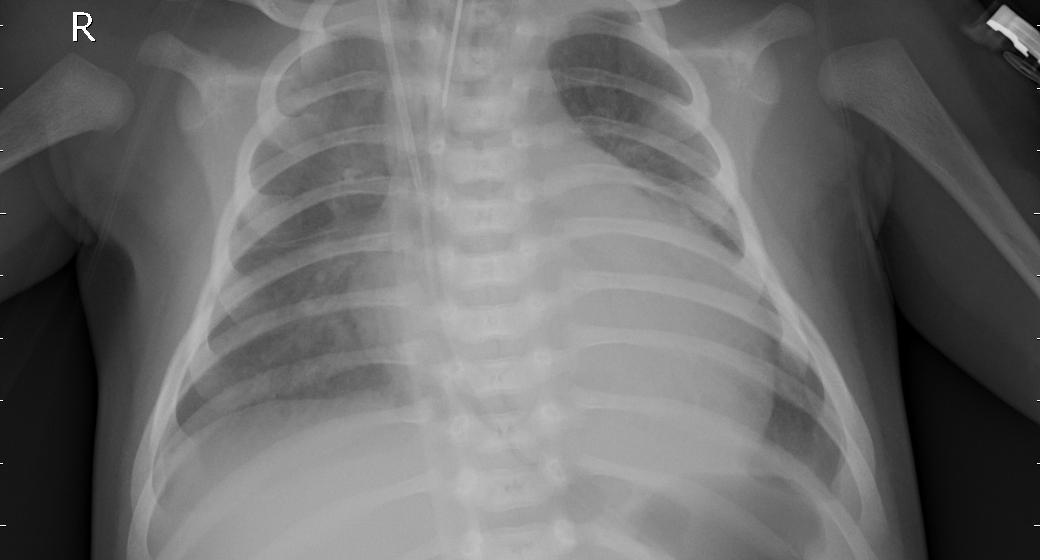
Diagnosis: PNEUMONIA